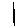
Label: line